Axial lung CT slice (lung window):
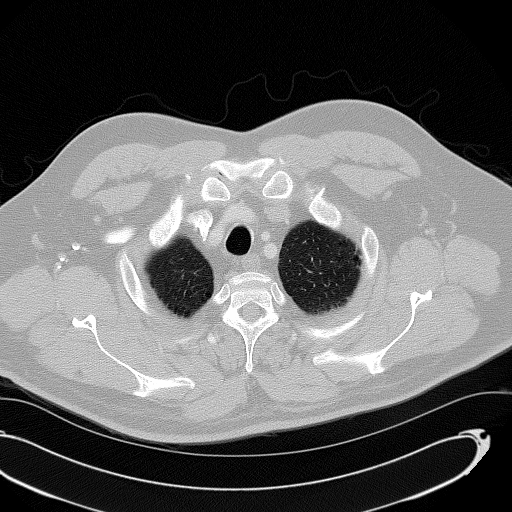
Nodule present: no